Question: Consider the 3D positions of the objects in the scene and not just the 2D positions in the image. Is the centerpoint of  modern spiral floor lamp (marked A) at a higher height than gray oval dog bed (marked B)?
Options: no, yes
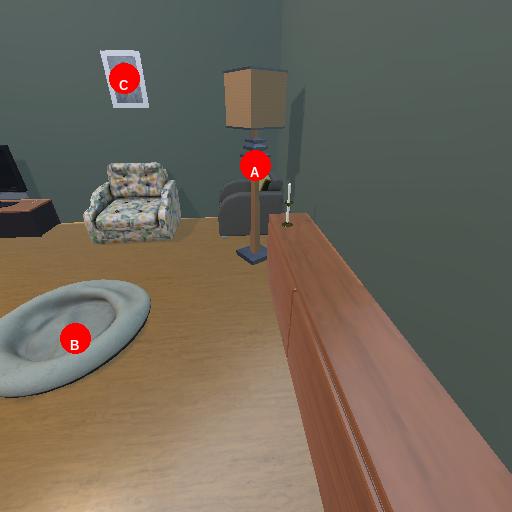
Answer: no